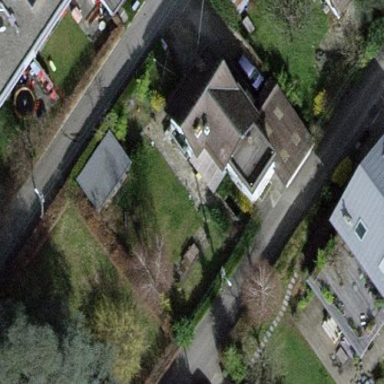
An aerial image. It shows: Garden enclosed by fence.